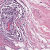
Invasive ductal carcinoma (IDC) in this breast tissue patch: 1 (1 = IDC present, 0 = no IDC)